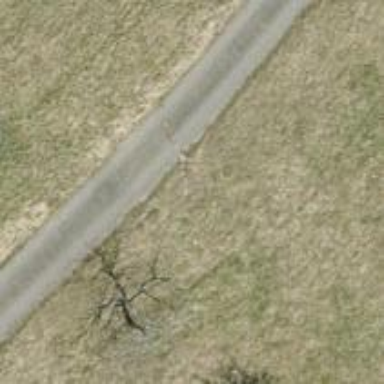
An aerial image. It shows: Well-maintained track road with grade 1 tracktype.